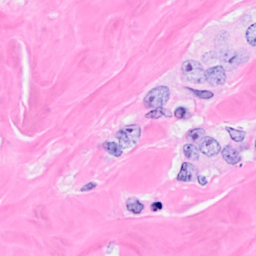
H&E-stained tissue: Breast